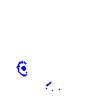
Particle: pion